Question: I've been trying out the 'SKLightNode' feature of SpriteKit and I'm having trouble manipulating shadows. Specifically, it appears the the 'falloff' property of my 'SKLightNode' doesn't do anything no matter what I set it to. Here is my code for the light:
'''
//set up lights
var light = SKLightNode()
light.categoryBitMask = LightCategory.Light1
/*THIS DOESN'T DO ANYTHING*/ light.falloff = CGFloat(0.01)
light.ambientColor = UIColor.whiteColor()
light.lightColor = UIColor(red: 1.0, green: 0.0, blue: 0.0, alpha: 0.5)
light.shadowColor = UIColor(red: 0.5, green: 0.25, blue: 0.25, alpha: 0.5)
light.position = CGPointMake(size.width / 2.0, size.height * 0.75)
light.zPosition = DrawOrder.Lights
addChild(light)
'''
And here is where I add it to the player:
'''
//set up player
player.position = CGPoint(x: size.width * 0.1, y: size.height * 0.3)
player.shadowCastBitMask = LightCategory.Light1
player.zPosition = DrawOrder.Sprites
addChild(player)
'''
<URL>, 'falloff' is supposed to set "the exponent for the rate of decay of the light source" and accepts a 'CGFloat' from 0.0 to 1.0. But no matter what I set 'falloff' to, the shadow is endless.
What am I doing wrong?
Updated with screenshot (FPS low due to simulator):

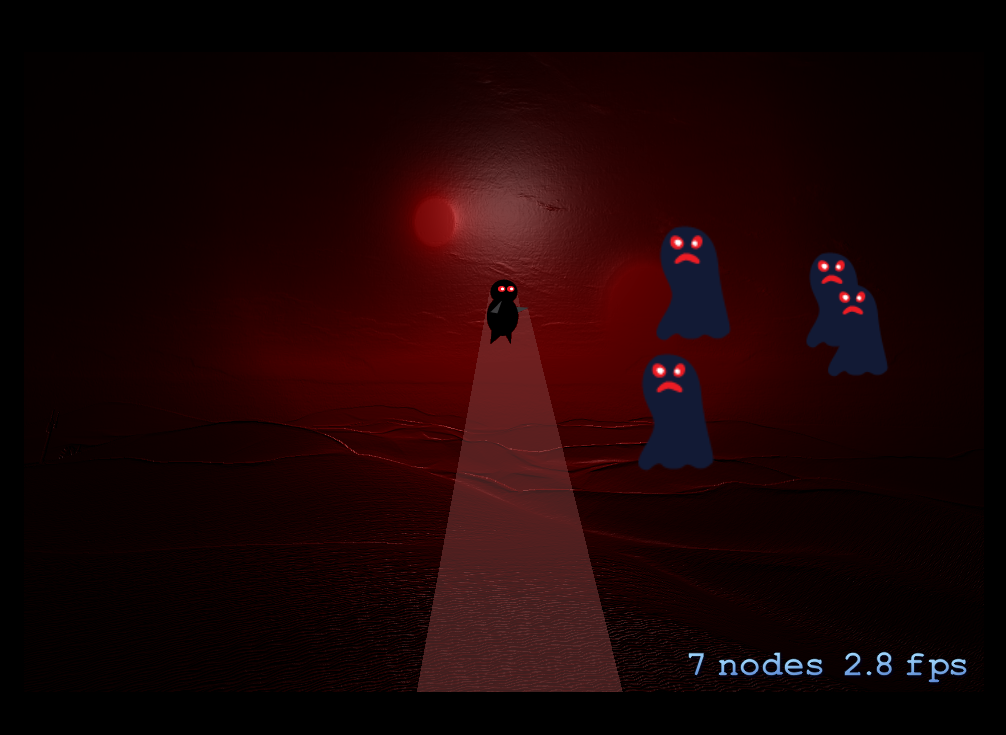
Answer: I've had this problem before. As a work-around you can just set the 'falloff' to a number larger than 1. In fact, if you create an 'SKLightNode' in your 'SKScene''s '.sks' file, it has a 'falloff' of '1.5' by default so perhaps the documentation is incorrect?
---
In your case your problem also seems to be you've set the 'ambientColor' to white. Set it to black and you'll be able to see the light working properly.